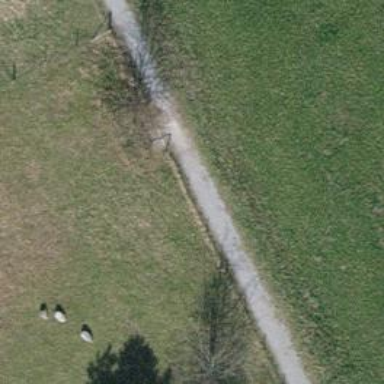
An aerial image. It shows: Bench.